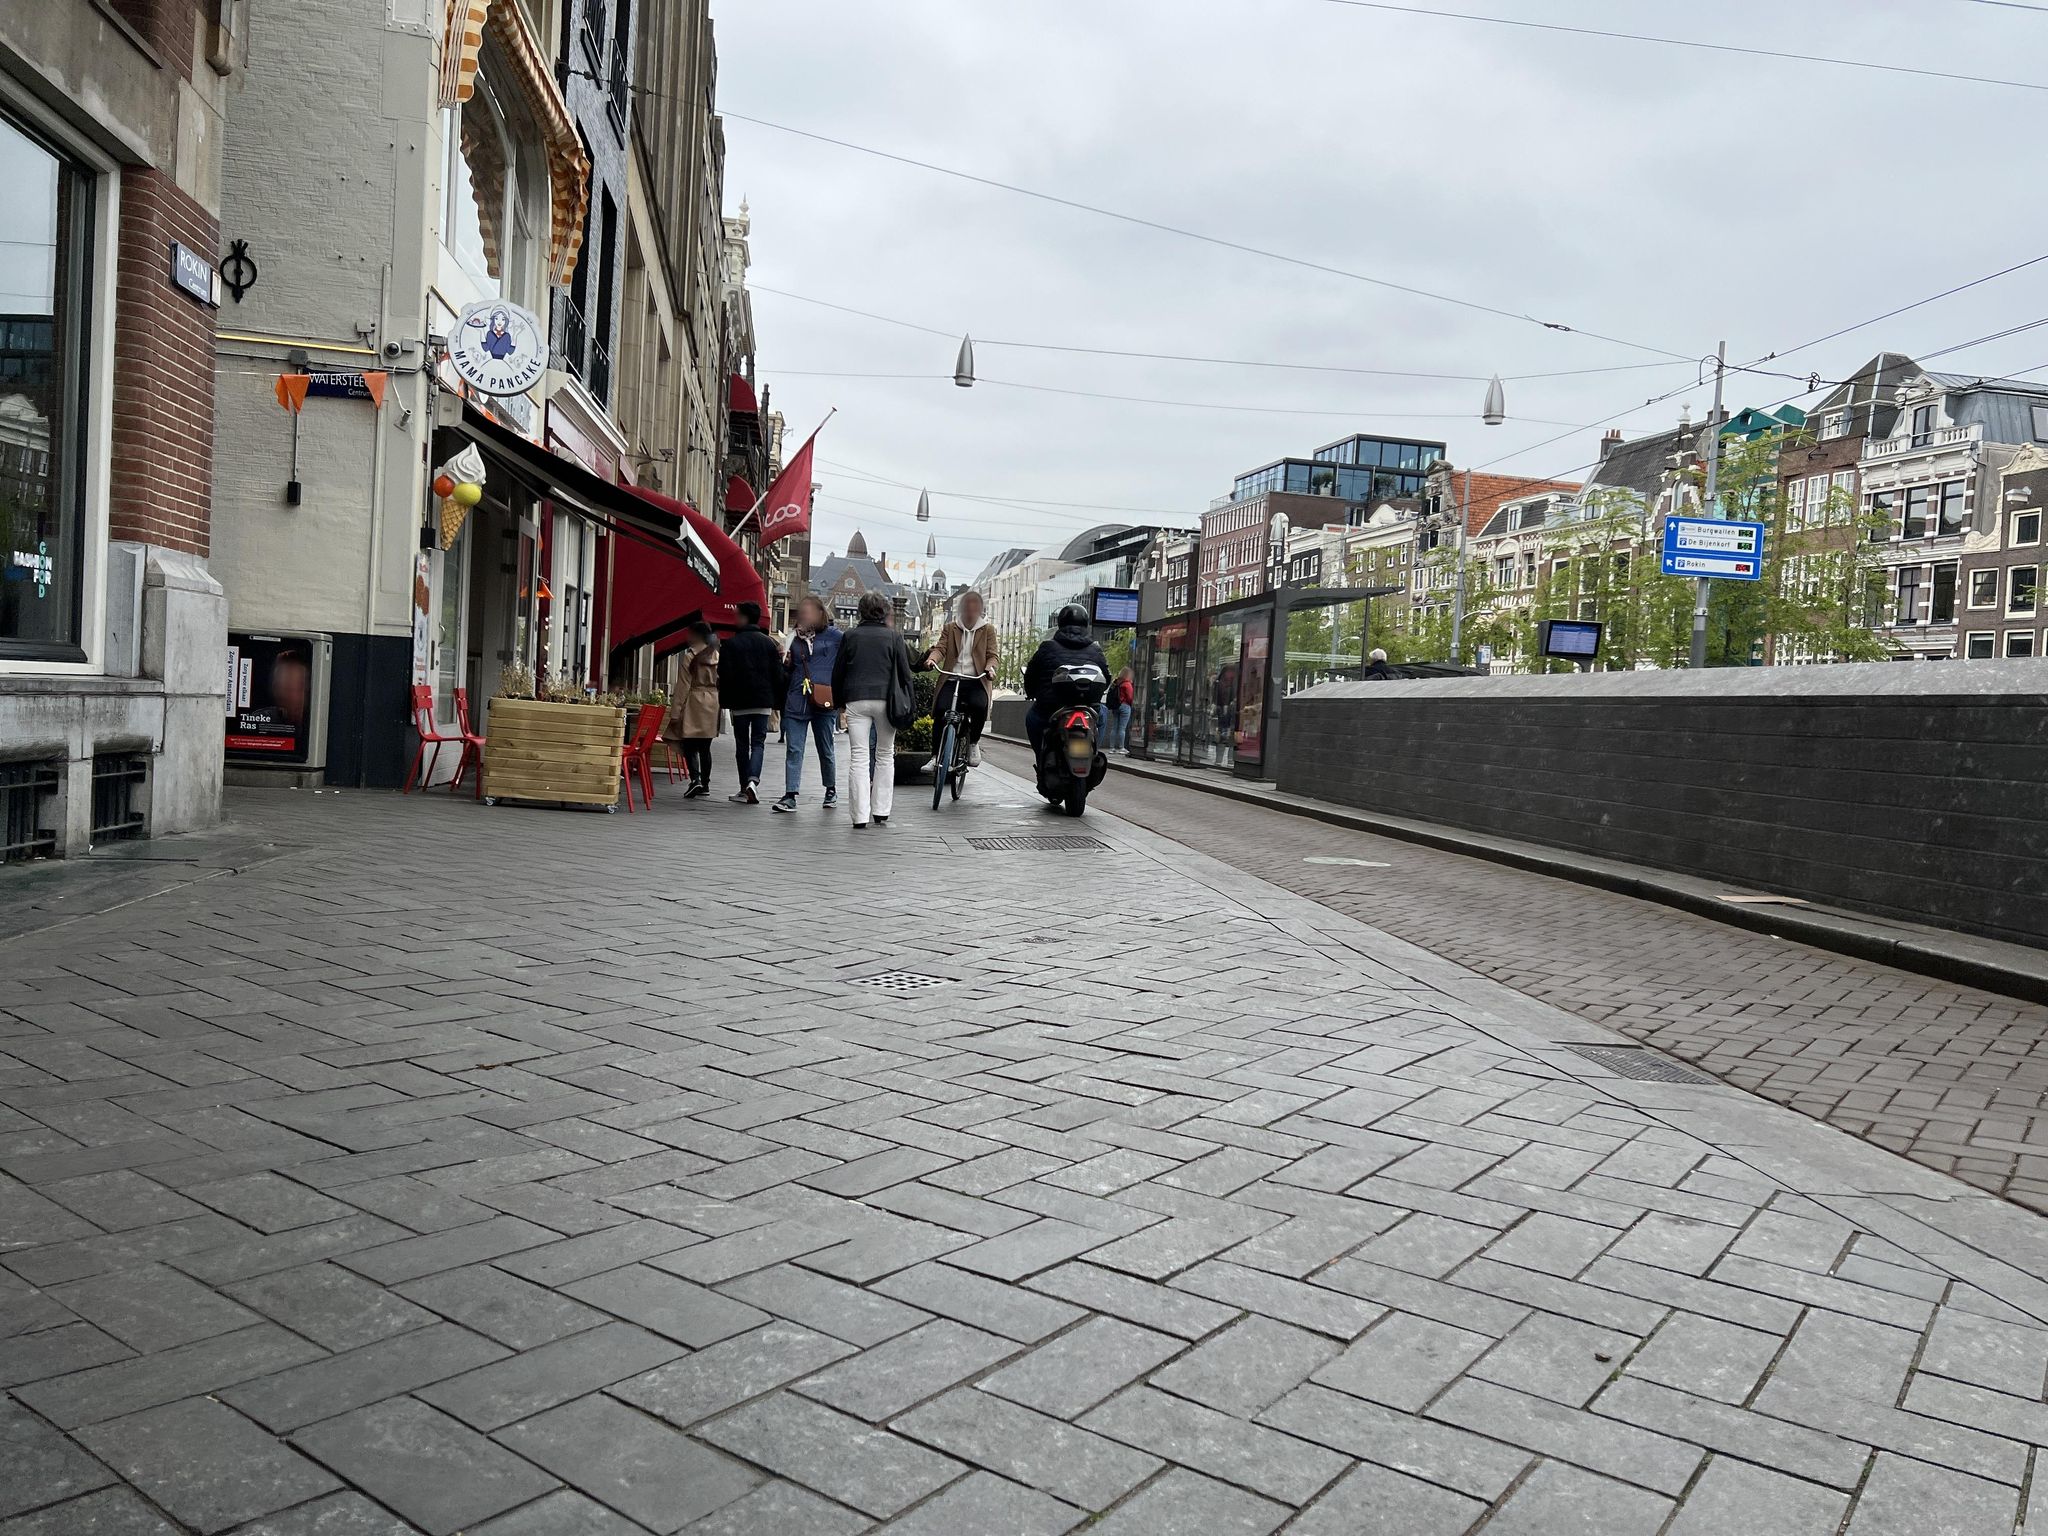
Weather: clear
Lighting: day
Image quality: good
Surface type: walking surface
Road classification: busway
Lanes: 2
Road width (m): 1.25
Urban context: urban centre
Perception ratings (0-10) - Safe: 1.89, Lively: 8.14, Beautiful: 7.13, Boring: 3.66, Depressing: 2.06, Wealthy: 6.64